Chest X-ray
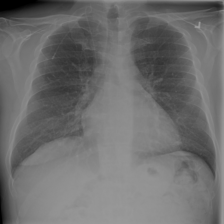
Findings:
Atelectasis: negative
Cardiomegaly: negative
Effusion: negative
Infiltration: positive
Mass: negative
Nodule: negative
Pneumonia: negative
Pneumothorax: negative
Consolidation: negative
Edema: negative
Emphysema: negative
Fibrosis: negative
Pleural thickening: negative
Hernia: negative